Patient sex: M
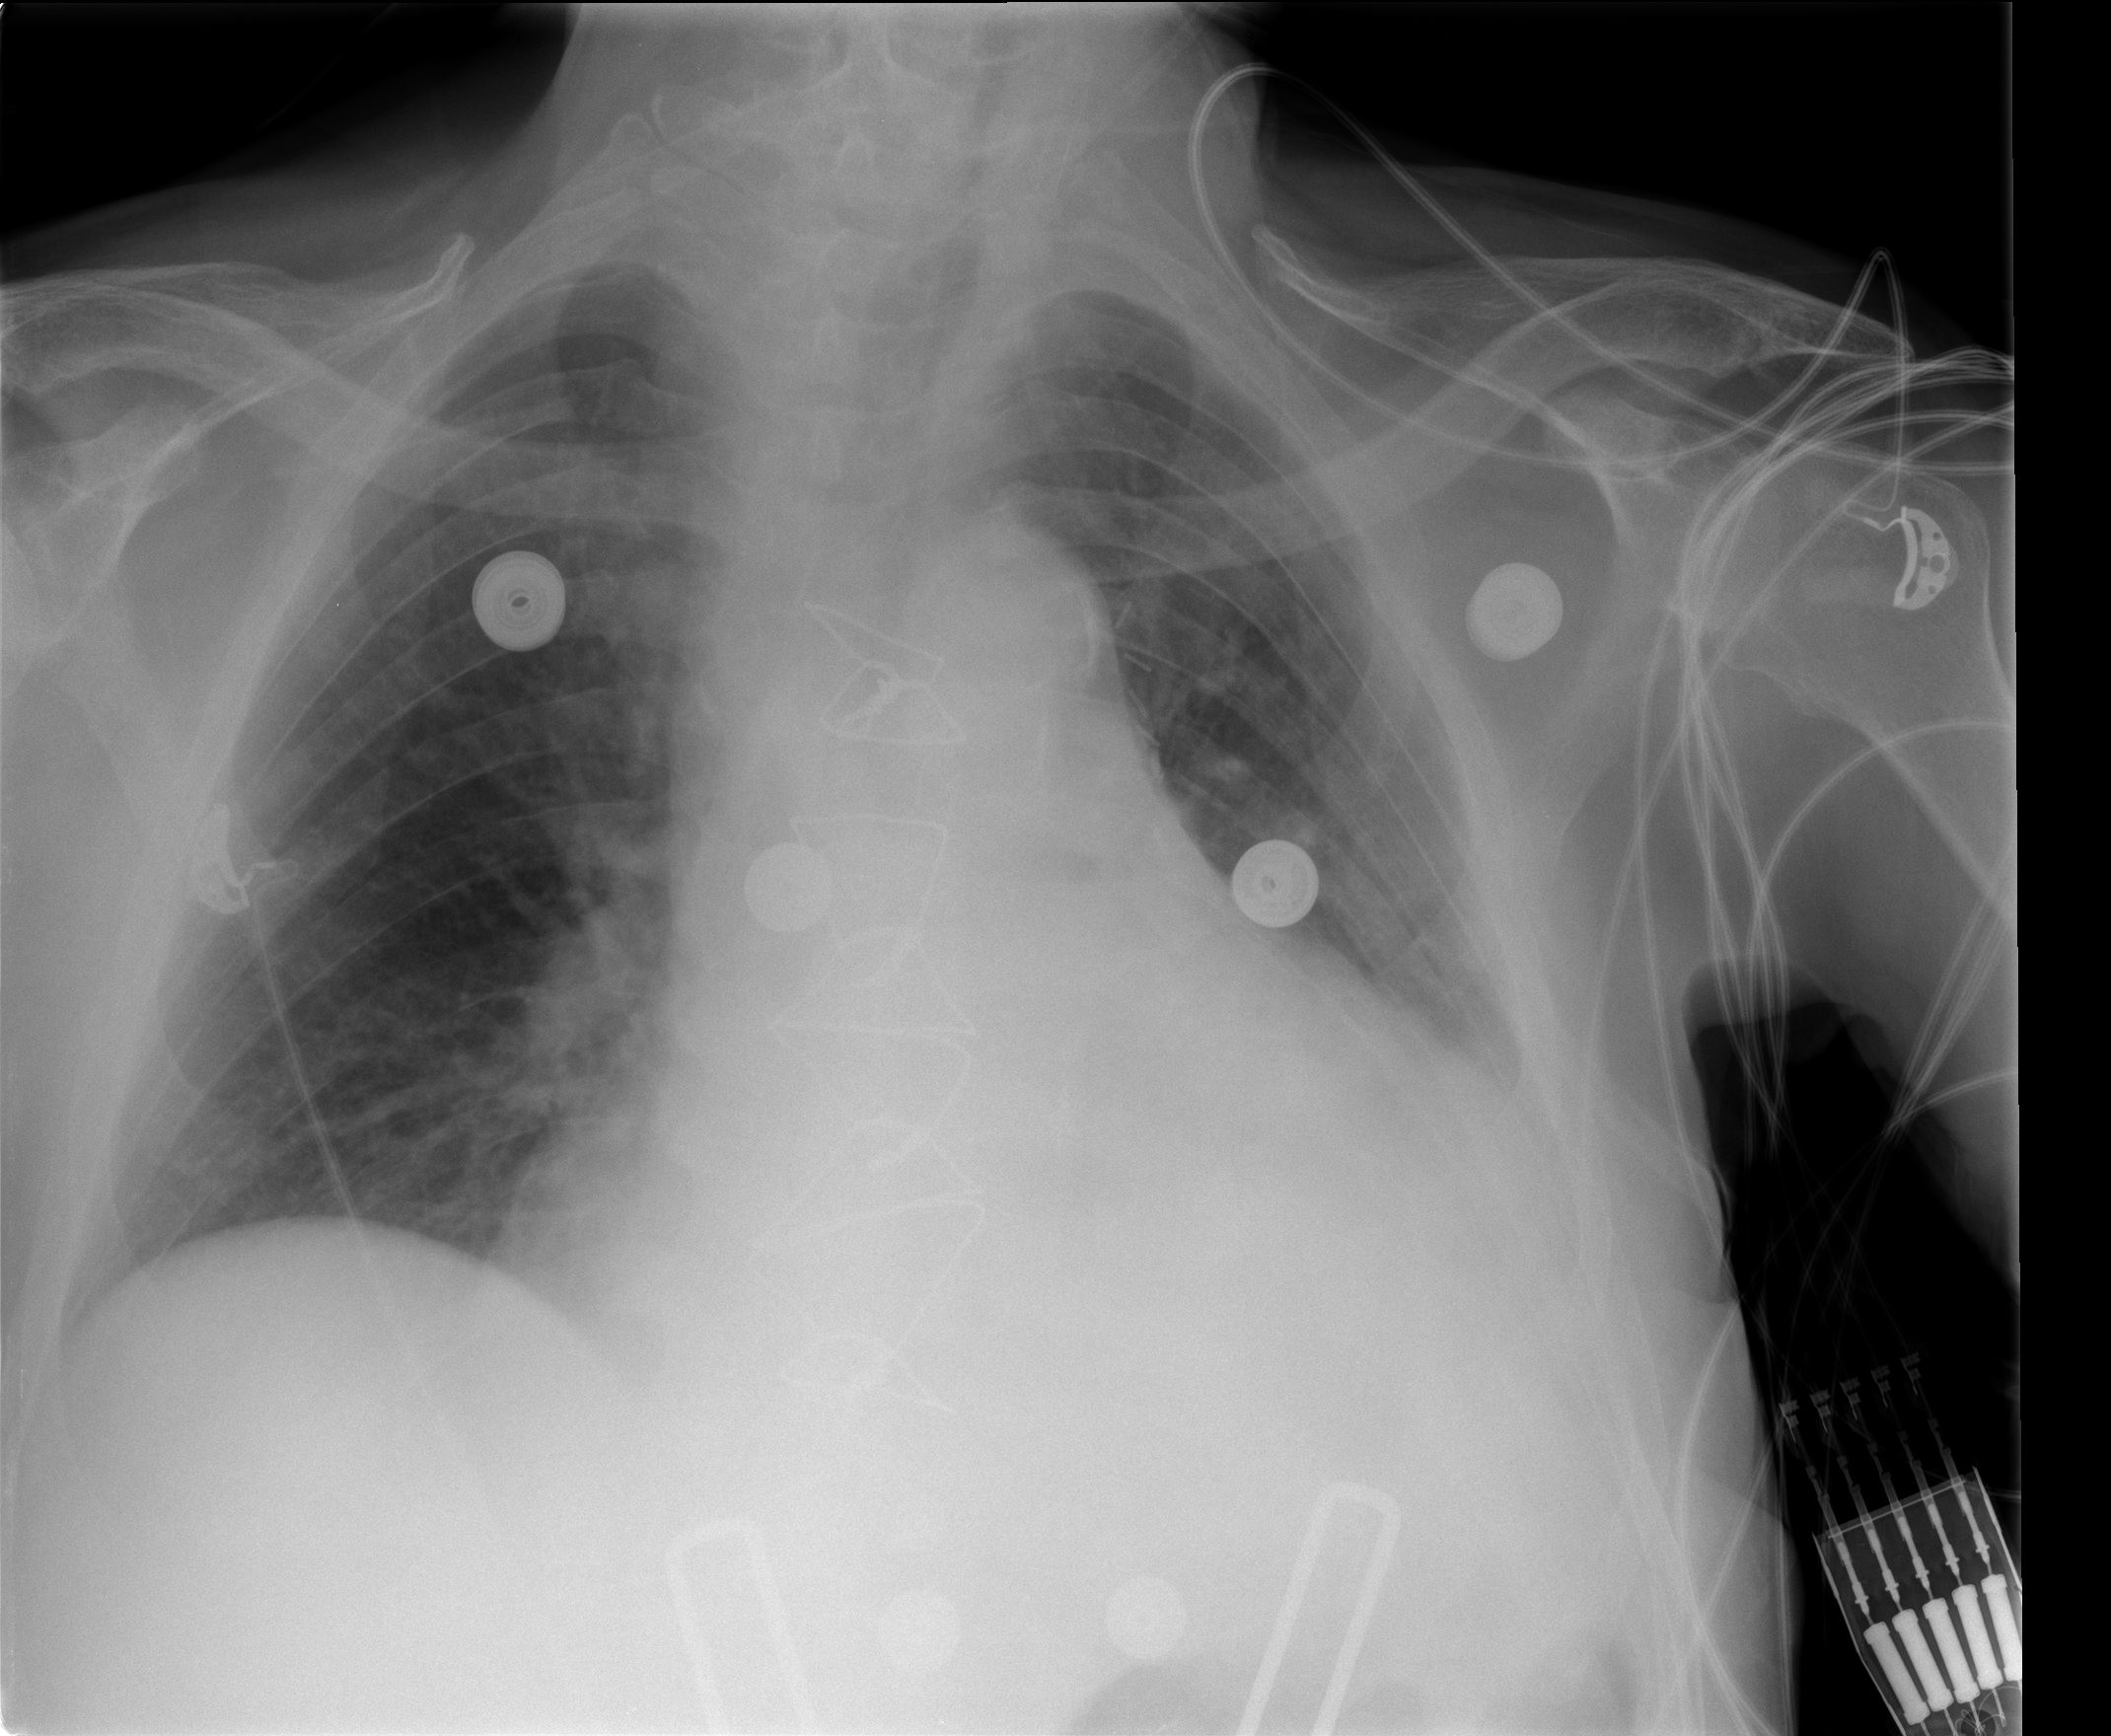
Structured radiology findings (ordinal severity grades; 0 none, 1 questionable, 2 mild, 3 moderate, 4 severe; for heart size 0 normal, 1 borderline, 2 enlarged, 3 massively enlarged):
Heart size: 3
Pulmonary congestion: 2
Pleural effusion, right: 0
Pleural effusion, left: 2
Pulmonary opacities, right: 1
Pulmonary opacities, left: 1
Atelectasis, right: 1
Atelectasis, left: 3